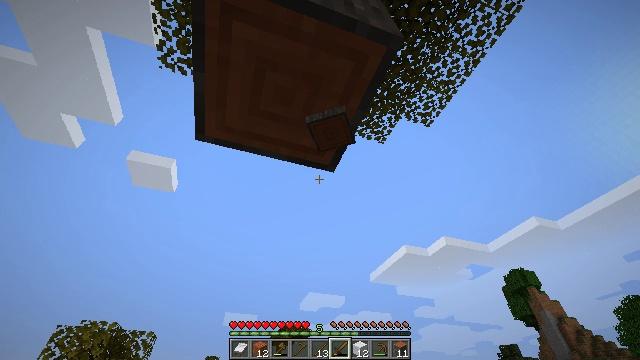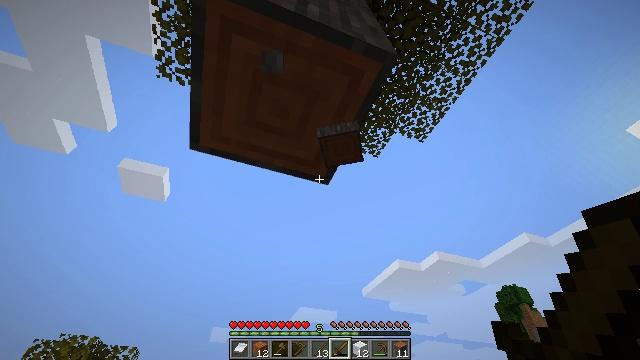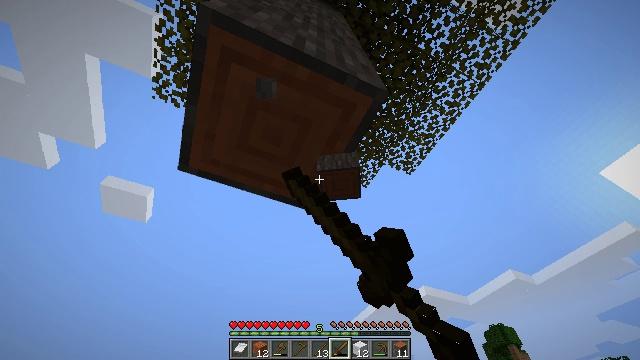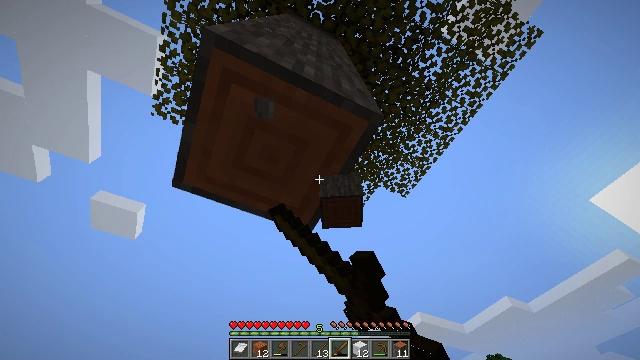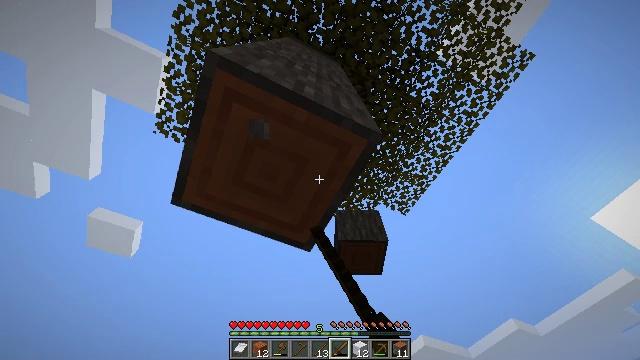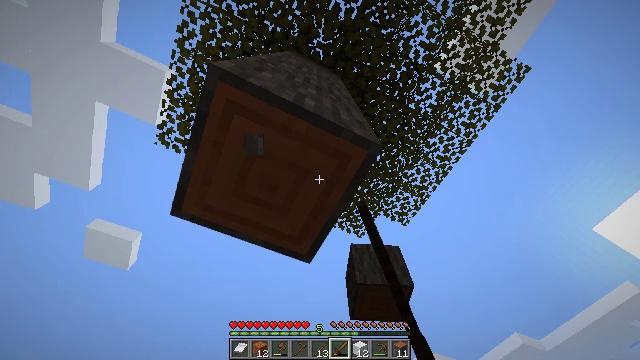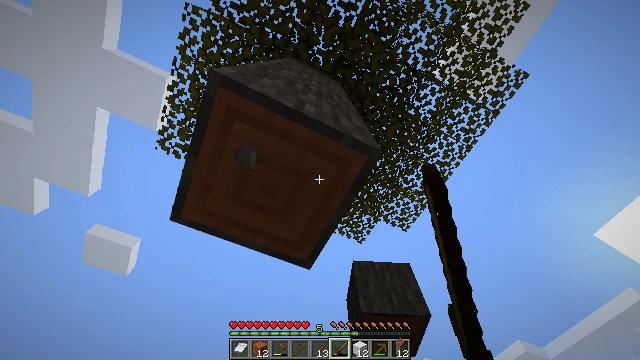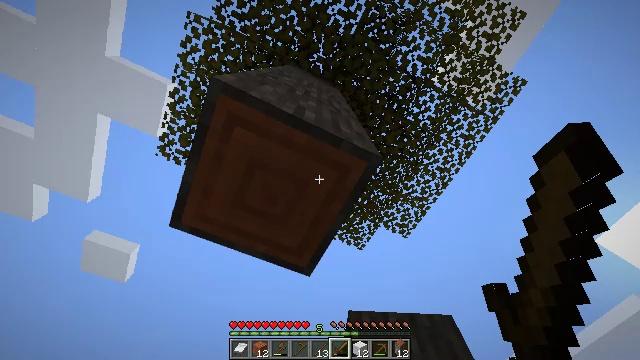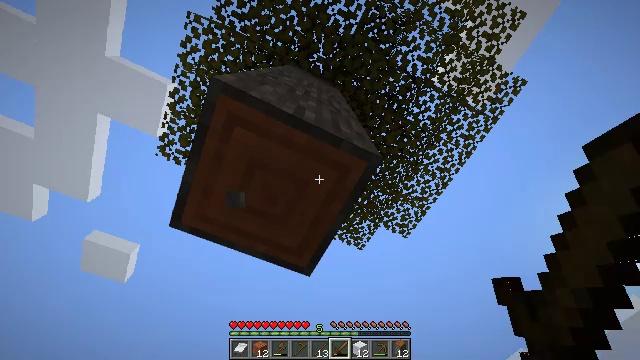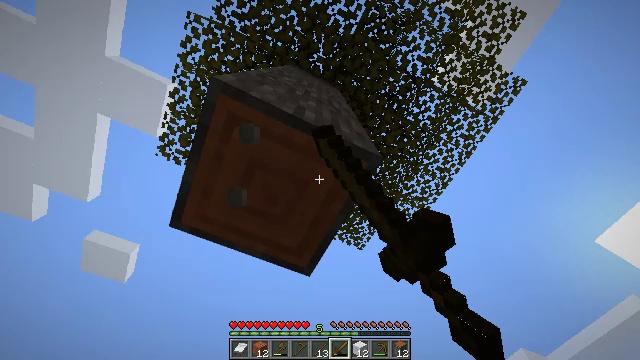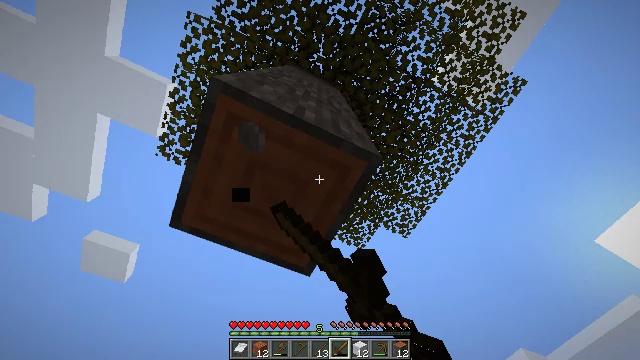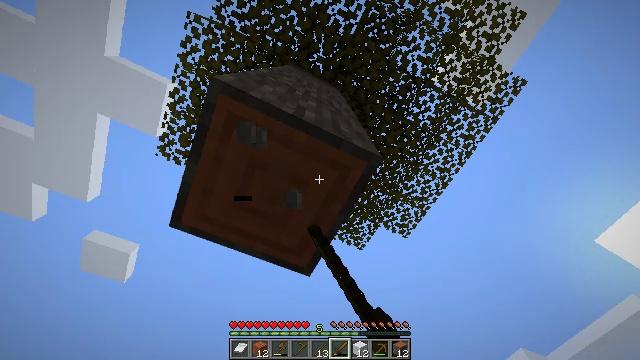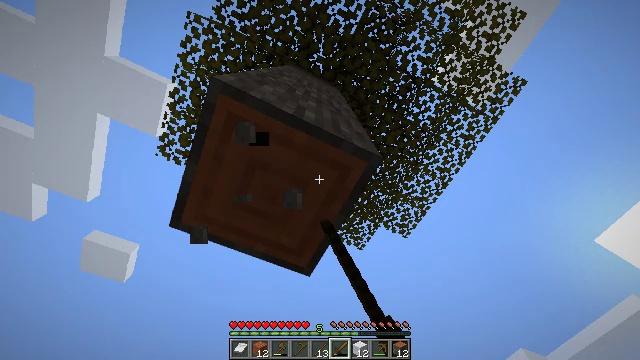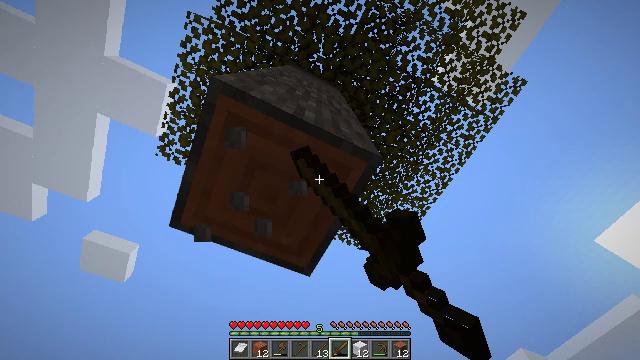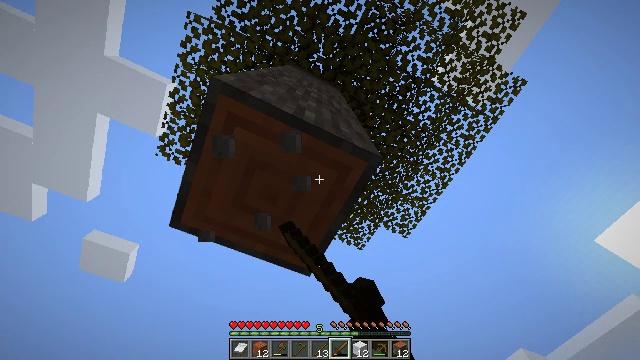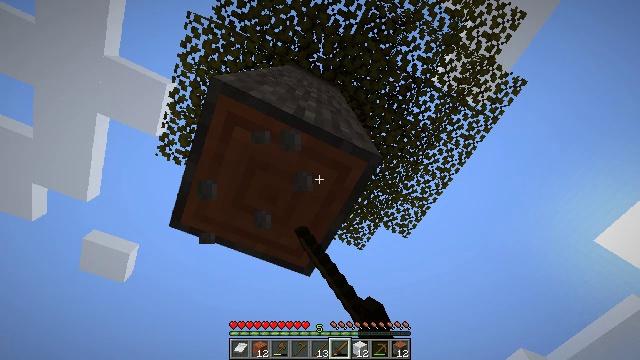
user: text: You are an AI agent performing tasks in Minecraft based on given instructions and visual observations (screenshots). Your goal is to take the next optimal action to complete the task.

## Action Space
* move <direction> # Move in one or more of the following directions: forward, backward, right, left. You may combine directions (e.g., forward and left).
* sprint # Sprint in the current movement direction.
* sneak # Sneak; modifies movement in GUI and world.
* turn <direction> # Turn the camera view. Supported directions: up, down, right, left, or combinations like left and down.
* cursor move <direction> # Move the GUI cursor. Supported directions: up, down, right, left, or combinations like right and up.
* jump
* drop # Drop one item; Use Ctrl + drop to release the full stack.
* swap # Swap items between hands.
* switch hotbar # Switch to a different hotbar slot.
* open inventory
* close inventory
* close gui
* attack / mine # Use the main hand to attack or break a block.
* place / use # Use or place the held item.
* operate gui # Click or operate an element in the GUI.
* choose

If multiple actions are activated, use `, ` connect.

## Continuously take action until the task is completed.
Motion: motion action
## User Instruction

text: Gather the acacia log for building.
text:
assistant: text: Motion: turn right and up, attack / mine
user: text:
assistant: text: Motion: turn right and up
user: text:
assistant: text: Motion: turn right and up
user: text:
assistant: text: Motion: turn up
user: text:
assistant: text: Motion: turn up
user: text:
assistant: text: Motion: turn up
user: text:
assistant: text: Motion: turn up
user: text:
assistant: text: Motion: attack / mine
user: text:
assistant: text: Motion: attack / mine
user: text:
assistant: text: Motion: attack / mine
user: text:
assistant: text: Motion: attack / mine
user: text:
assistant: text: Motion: attack / mine
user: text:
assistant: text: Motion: attack / mine
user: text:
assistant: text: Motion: attack / mine
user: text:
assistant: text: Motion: attack / mine
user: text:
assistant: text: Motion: attack / mine
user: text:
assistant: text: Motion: attack / mine
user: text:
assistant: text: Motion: attack / mine
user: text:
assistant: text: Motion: attack / mine
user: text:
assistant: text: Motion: attack / mine
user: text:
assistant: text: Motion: attack / mine
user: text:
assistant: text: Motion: attack / mine
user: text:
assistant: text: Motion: attack / mine
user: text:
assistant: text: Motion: attack / mine
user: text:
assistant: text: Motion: attack / mine
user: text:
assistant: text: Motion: attack / mine
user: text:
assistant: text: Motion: attack / mine
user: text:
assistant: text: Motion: attack / mine
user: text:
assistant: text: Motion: attack / mine
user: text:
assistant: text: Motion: attack / mine